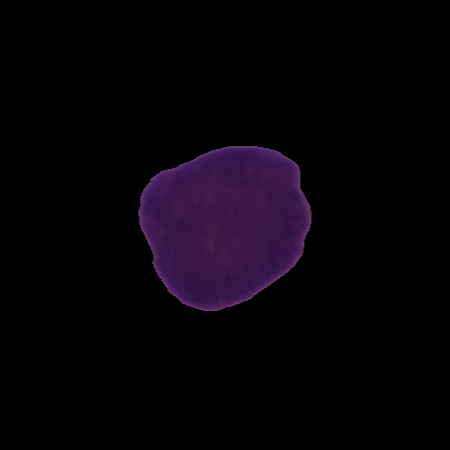
Label: cancer